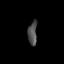
Tissue: prostate
Cell type: Fibroblasts
Senescence score: 0.8157
Nuclear area (px): 210
Mean DAPI intensity: 78.524